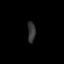
Tissue: prostate
Cell type: T cells
Senescence score: 0.3361
Nuclear area (px): 156
Mean DAPI intensity: 53.308